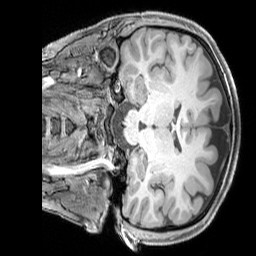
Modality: T1w
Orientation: coronal
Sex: female
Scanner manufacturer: siemens
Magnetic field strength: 3 T
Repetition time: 2.3 s
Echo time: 0.00226 s